Interaction volume radius: 5 \u00c5
Interaction volume height: 30 \u00c5
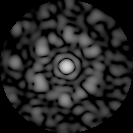
Disorder parameter: 0.6007